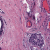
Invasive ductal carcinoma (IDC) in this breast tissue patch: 1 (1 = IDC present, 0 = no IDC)